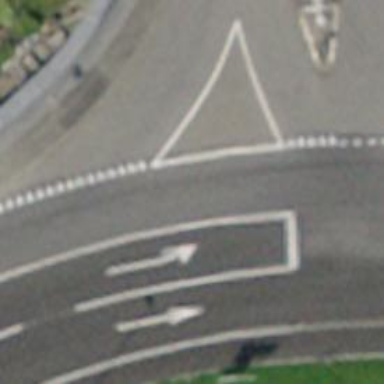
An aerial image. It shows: Road with "give way" sign.